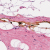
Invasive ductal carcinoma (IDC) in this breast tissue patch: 0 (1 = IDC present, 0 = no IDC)